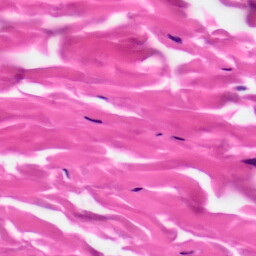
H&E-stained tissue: Skin